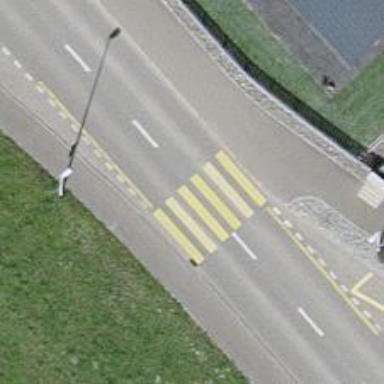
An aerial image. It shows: Uncontrolled zebra crossing with zebra markings.